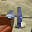
Label: 4